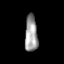
Tissue: skin
Cell type: Epithelial cells
Senescence score: 0.2487
Nuclear area (px): 454
Mean DAPI intensity: 157.159